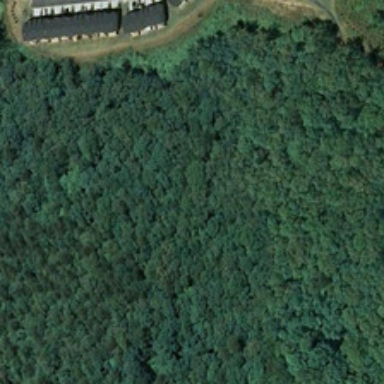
Many green trees are near several buildings in a forest .